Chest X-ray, PA view. Patient: 49 years old, sex M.
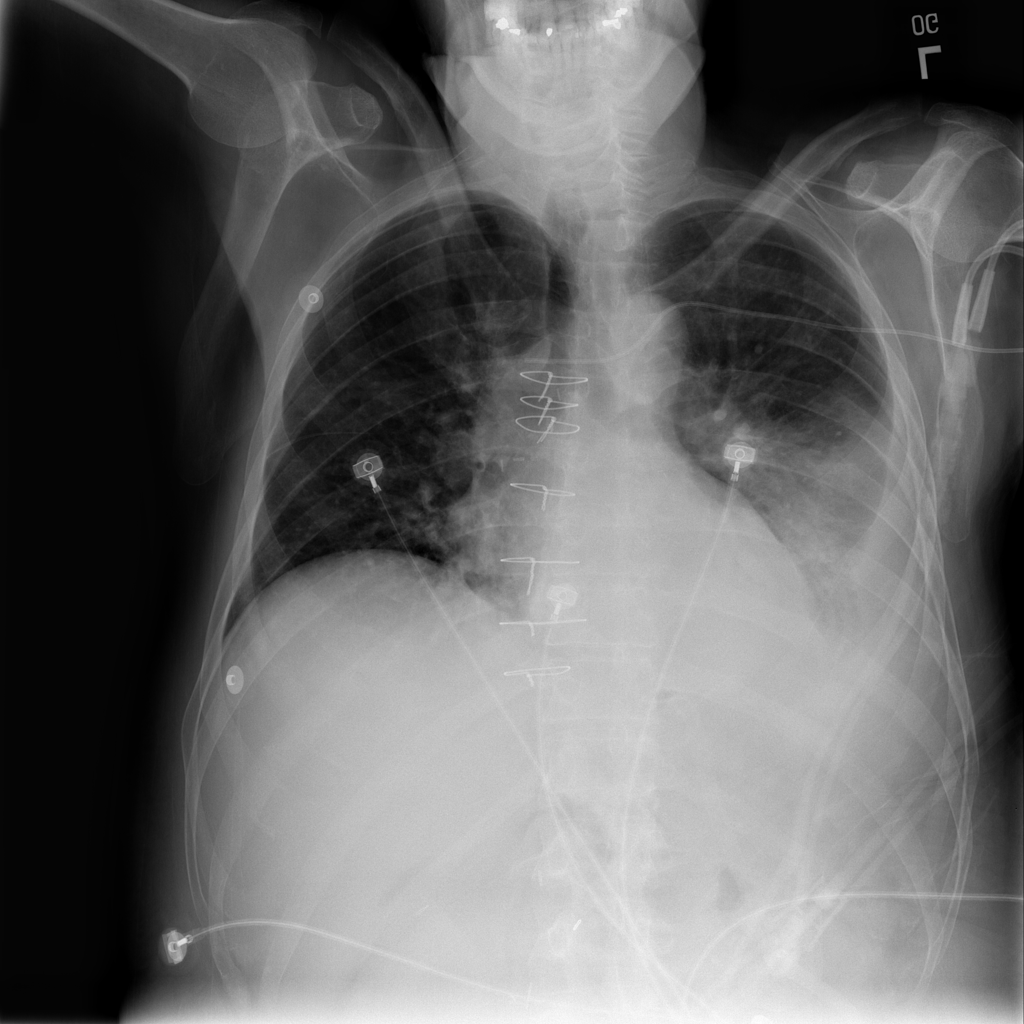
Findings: Atelectasis, Effusion